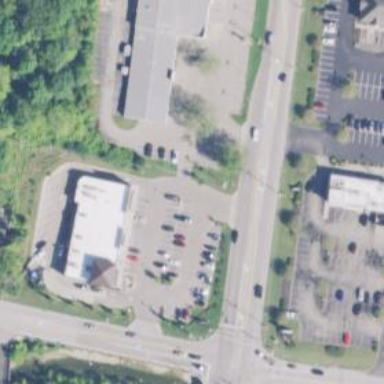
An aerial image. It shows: Tertiary road with retail abutters.